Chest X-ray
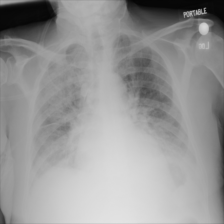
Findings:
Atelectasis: negative
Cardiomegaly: negative
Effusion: negative
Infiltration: negative
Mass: negative
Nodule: negative
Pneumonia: negative
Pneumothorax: negative
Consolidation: negative
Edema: negative
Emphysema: negative
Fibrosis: negative
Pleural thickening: negative
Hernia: negative